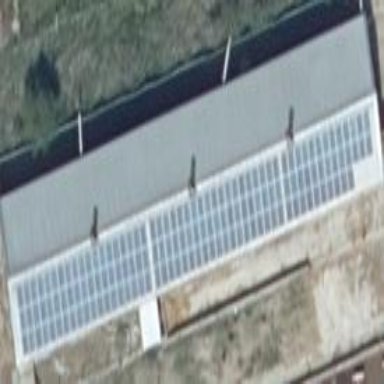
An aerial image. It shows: Solar photovoltaic panel generating electricity. It is small installation located on building.